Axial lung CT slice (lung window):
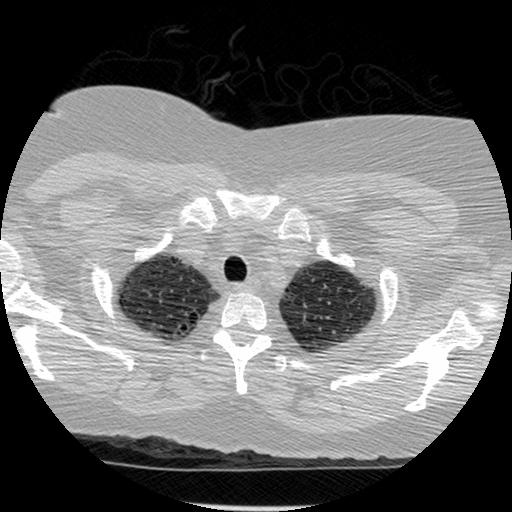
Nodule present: no